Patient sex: M
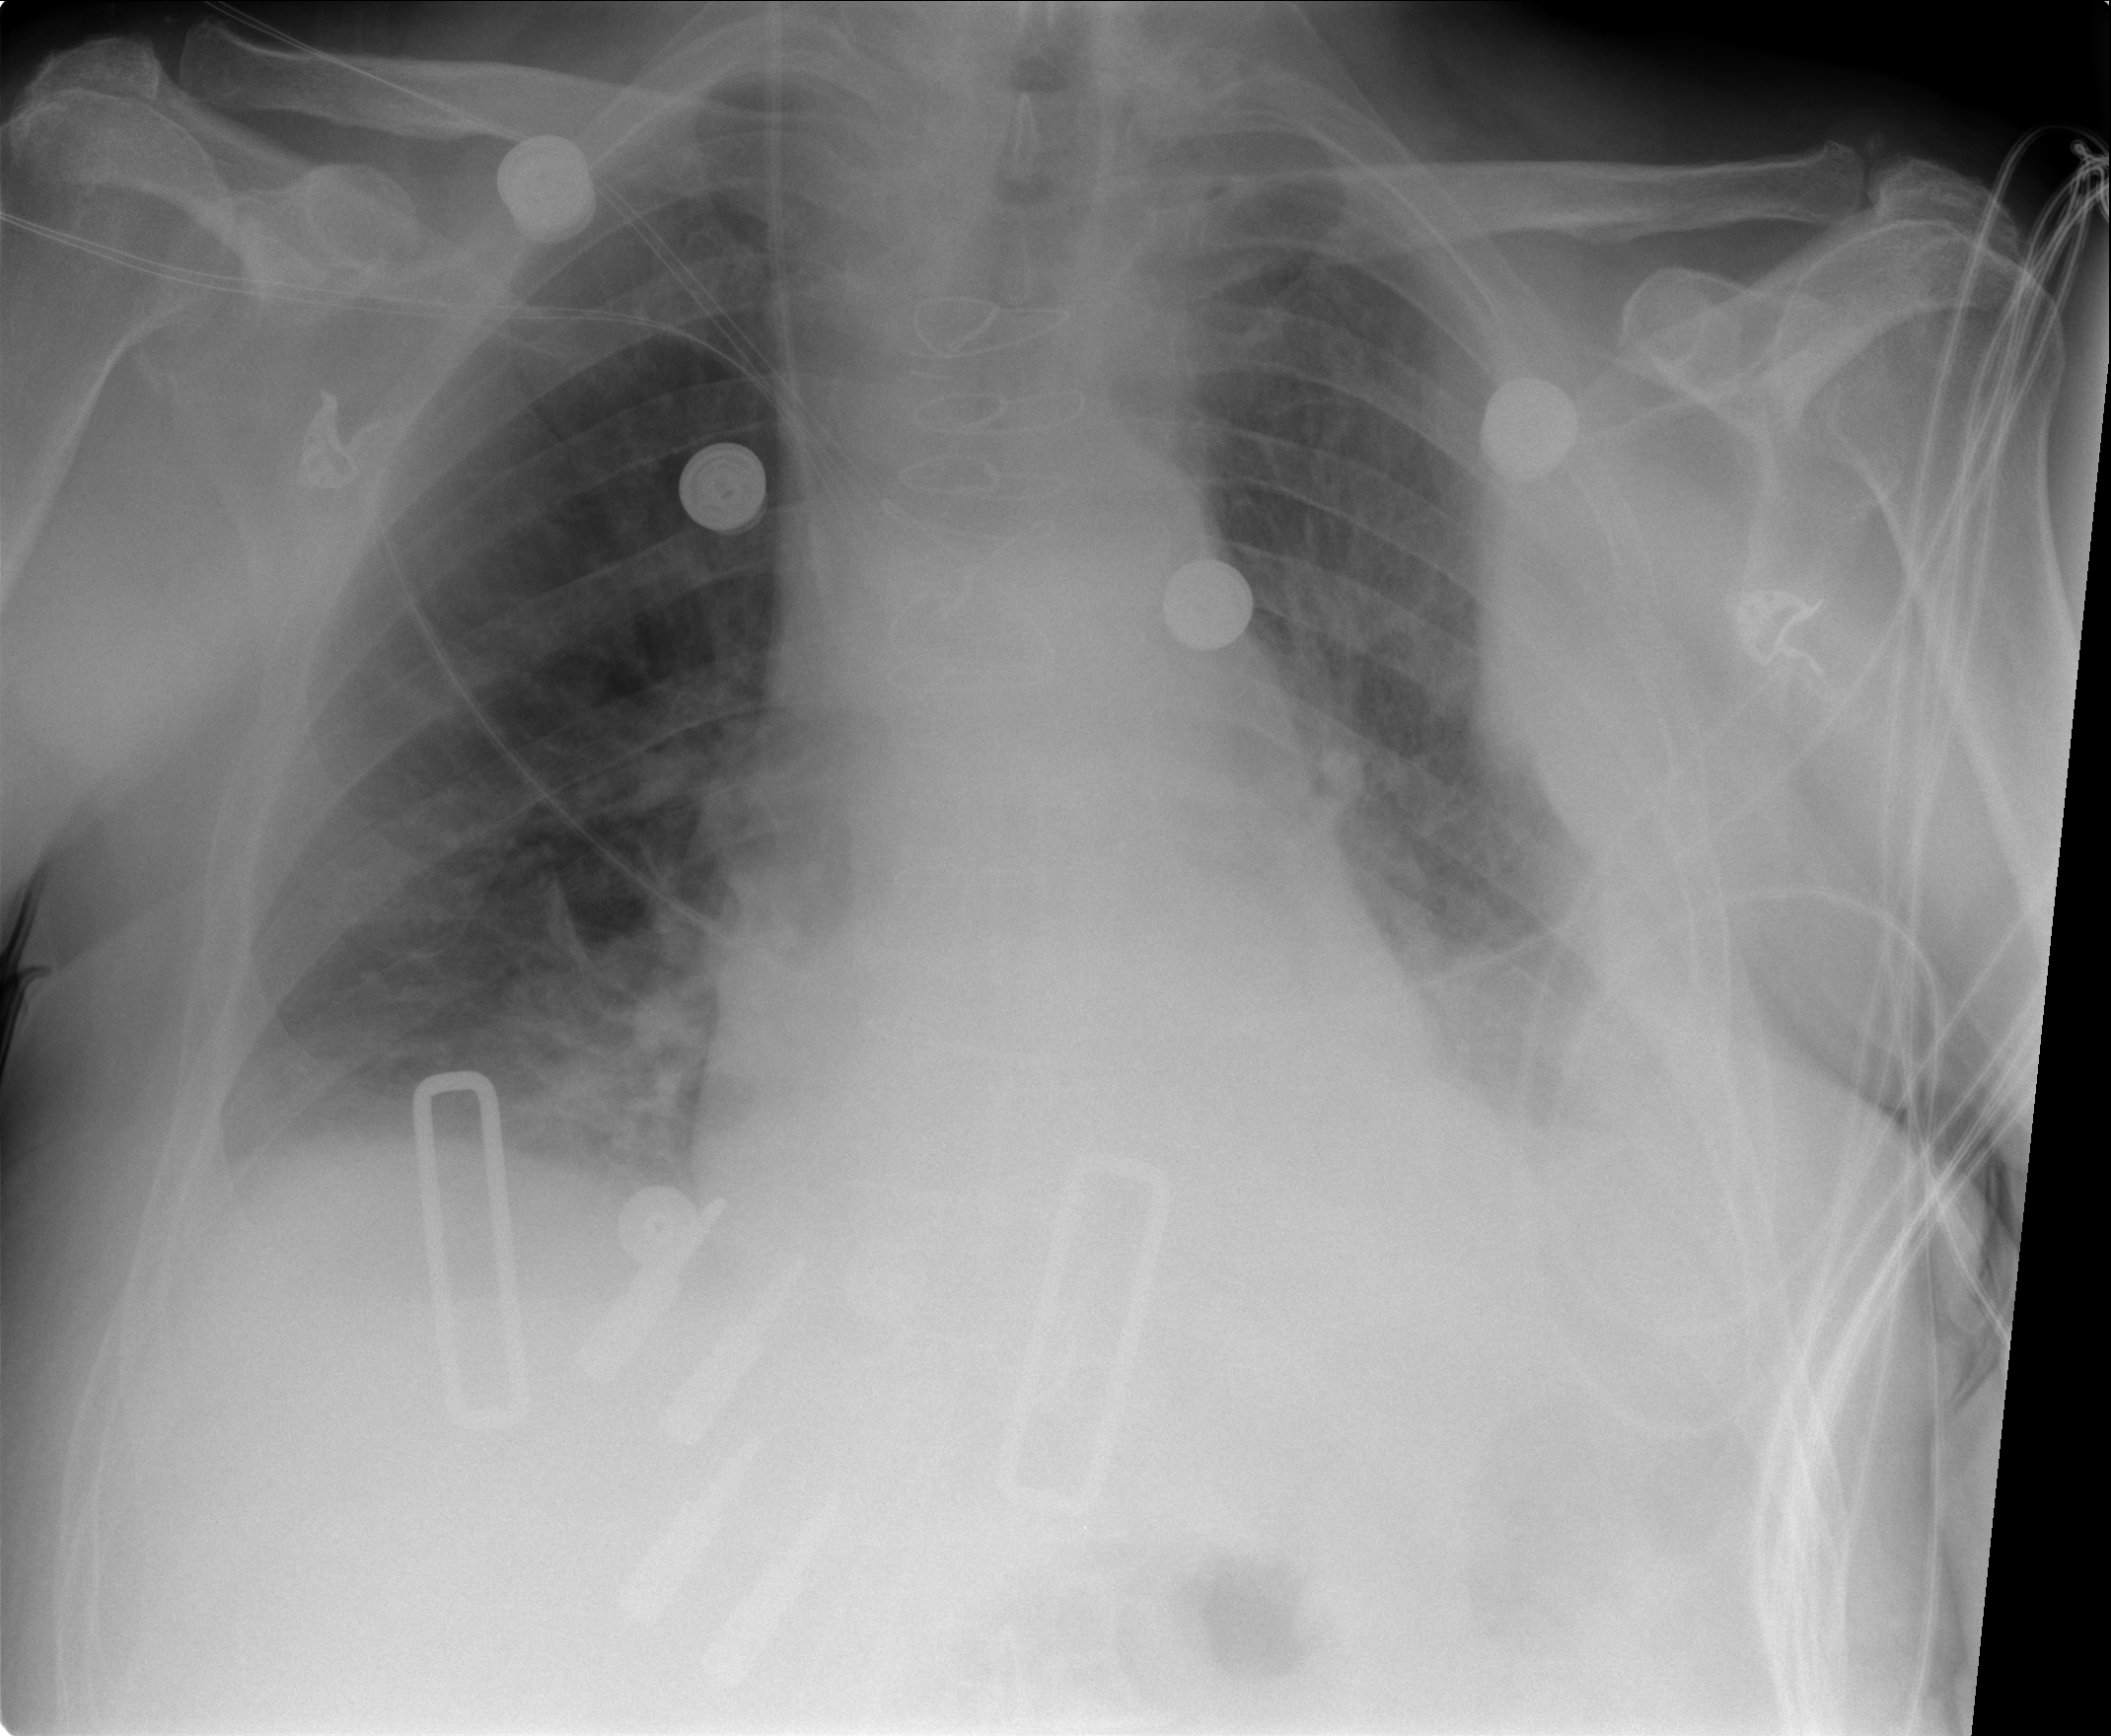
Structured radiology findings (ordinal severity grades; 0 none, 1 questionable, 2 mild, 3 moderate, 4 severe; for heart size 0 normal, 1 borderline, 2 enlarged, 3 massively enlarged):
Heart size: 1
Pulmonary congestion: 2
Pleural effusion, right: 1
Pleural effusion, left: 2
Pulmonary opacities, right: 0
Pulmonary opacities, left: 0
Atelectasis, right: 2
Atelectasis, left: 2